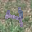
Label: 4